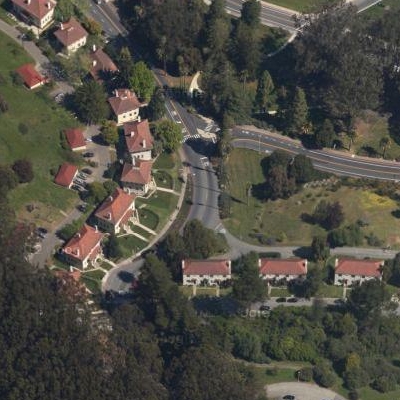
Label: Resident